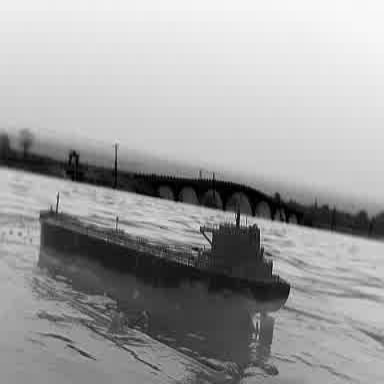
There is a liner in the infrared image.